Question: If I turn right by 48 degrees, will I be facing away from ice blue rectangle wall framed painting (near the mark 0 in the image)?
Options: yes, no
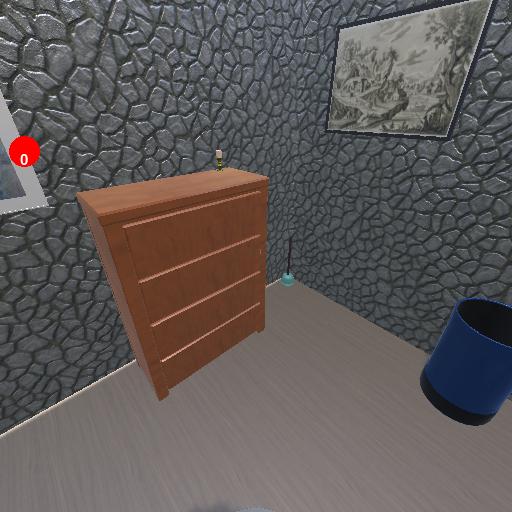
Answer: yes